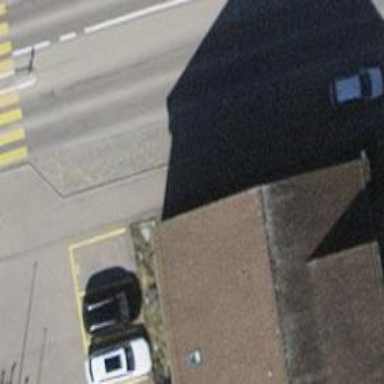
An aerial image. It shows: Bus stop with platform for public transport.